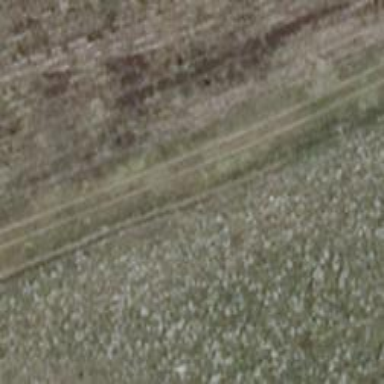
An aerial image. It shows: Track with grade 5 tracktype.